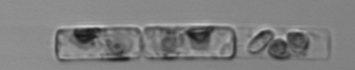
Label: Guinardia_delicatula_TAG_internal_parasite